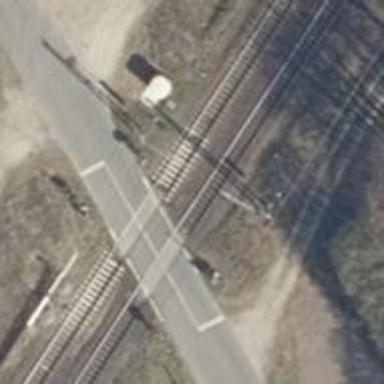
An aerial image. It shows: Level crossing along the railway.